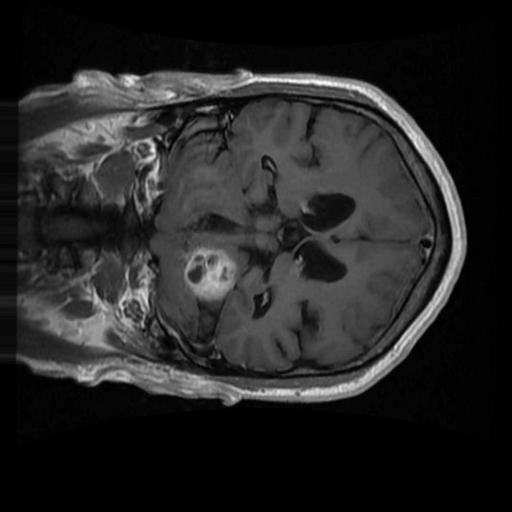
Label: brain_menin